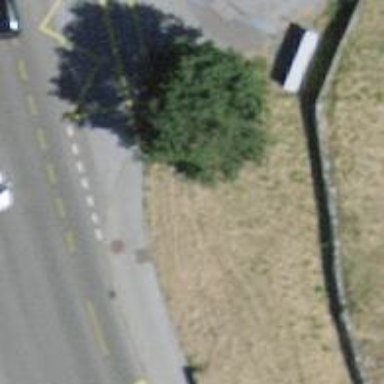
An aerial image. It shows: Asphalt sidewalk.